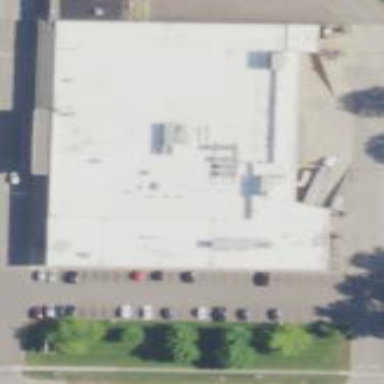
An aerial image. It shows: Supermarket located in building.